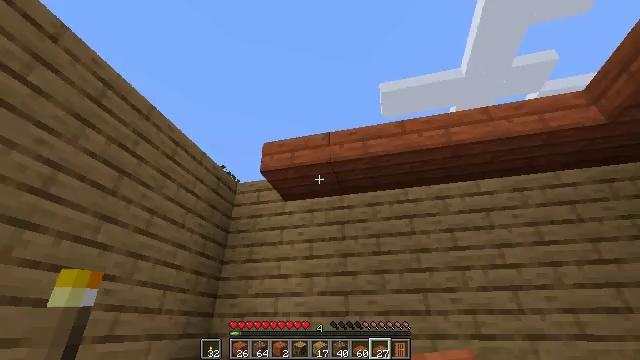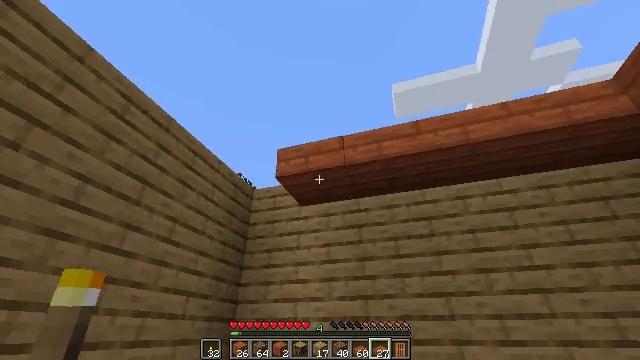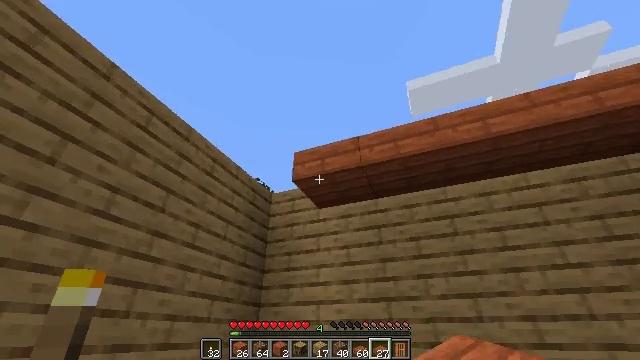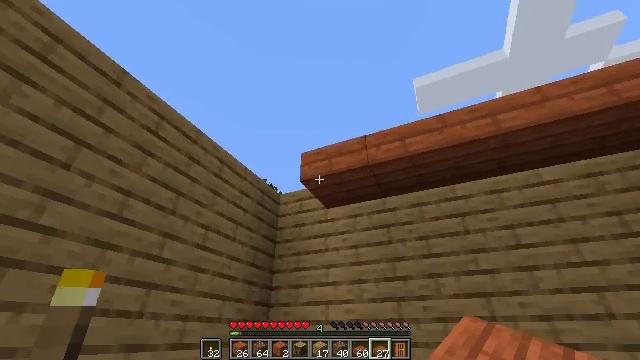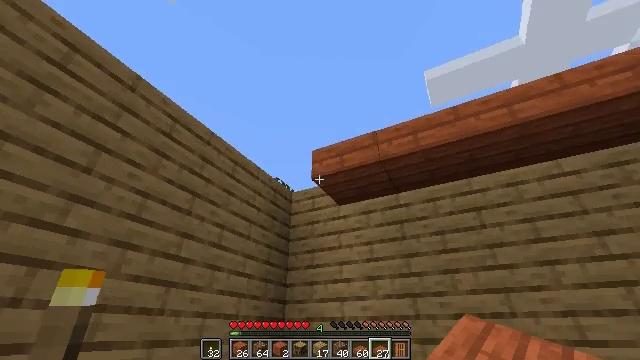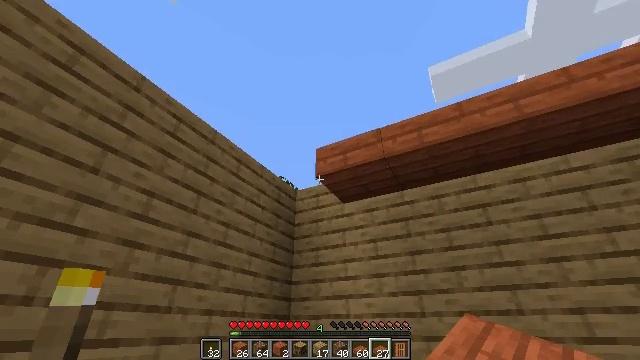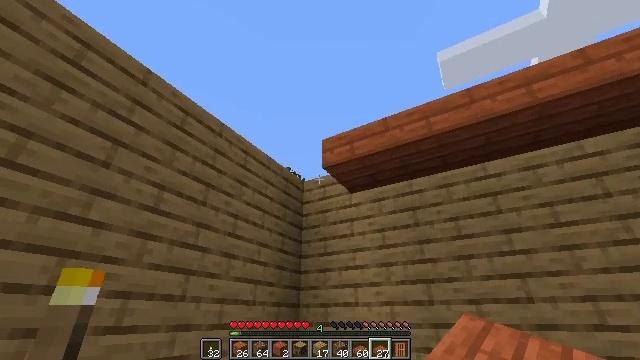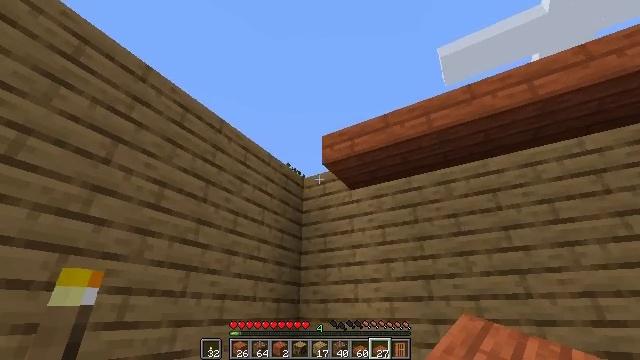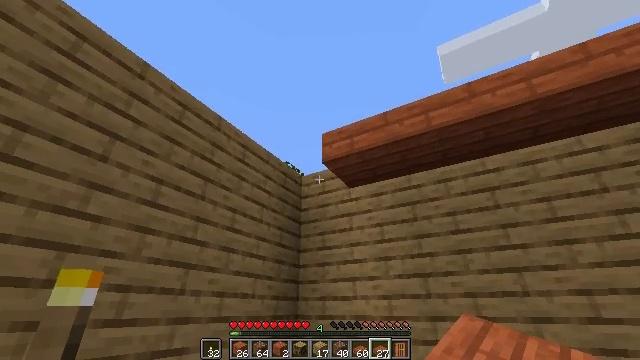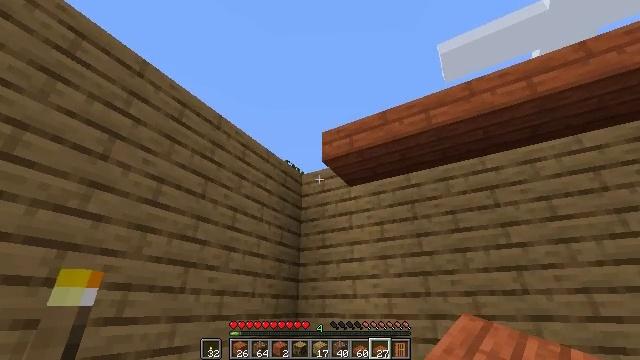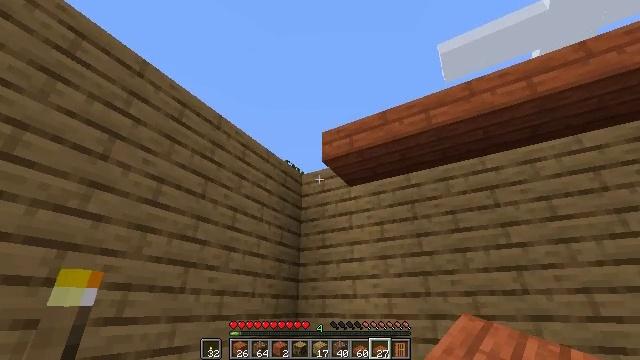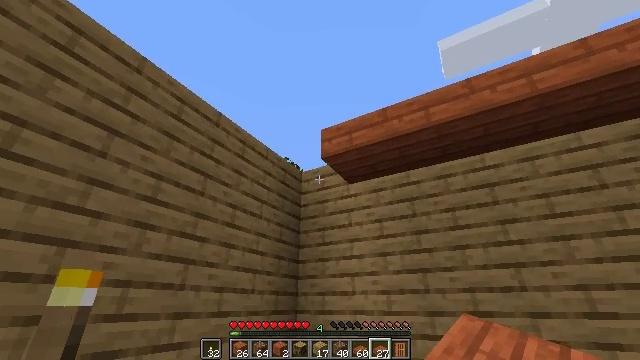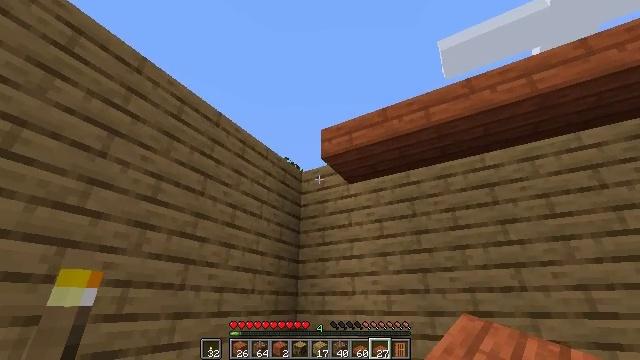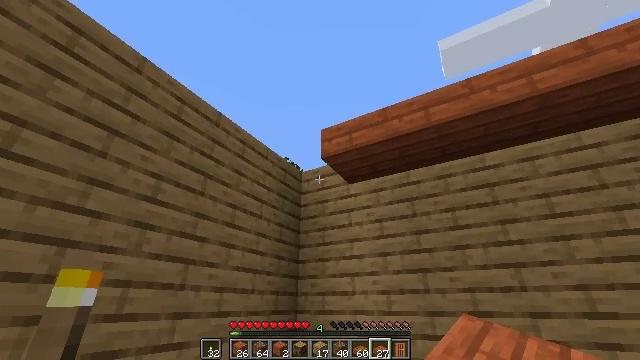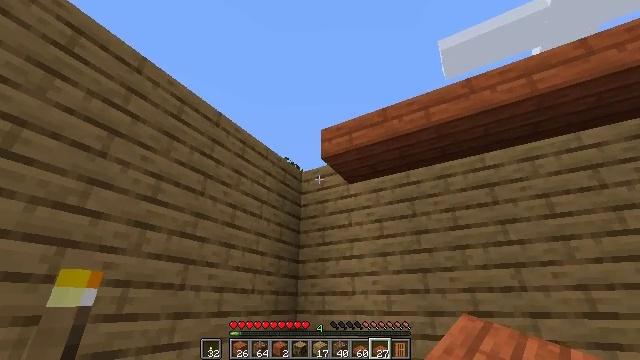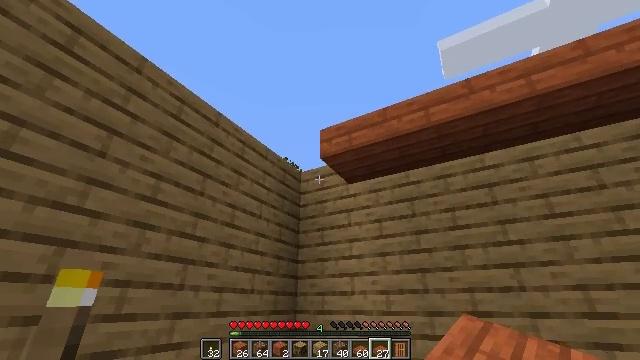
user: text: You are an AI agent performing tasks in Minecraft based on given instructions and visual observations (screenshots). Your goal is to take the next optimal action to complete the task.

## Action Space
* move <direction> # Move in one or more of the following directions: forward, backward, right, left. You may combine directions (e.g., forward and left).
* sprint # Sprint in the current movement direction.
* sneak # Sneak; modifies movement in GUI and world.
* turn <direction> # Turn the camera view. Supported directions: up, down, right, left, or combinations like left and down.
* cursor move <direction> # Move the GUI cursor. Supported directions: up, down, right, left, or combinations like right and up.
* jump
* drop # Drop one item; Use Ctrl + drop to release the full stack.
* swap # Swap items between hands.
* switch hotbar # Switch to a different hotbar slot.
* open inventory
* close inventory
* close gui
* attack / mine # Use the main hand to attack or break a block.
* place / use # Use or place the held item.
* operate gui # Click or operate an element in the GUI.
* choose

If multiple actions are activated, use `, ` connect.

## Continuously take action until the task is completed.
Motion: motion action
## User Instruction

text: Remove an acacia slab from the inventory.
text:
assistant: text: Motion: turn left
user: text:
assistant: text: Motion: turn left
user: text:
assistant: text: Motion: turn left
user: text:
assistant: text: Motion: turn left
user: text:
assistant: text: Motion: turn left
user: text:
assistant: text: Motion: turn left and down
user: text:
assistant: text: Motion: no_op
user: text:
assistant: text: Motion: no_op
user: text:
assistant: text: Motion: no_op
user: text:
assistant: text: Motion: no_op
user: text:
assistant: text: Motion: no_op
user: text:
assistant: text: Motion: no_op
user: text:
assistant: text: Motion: use / place
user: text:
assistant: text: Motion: use / place
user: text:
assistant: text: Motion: use / place
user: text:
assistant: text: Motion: no_op
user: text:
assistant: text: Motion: no_op
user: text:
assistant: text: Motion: turn up
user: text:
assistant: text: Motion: no_op
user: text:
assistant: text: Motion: no_op
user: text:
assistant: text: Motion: no_op
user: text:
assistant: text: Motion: no_op
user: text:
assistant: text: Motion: no_op
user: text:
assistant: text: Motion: no_op
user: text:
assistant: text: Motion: no_op
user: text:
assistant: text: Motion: move left
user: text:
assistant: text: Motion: move left, turn down
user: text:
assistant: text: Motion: move left
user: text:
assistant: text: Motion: move left, turn right
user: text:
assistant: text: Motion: move left, turn right and up